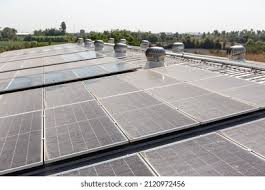
Label: Dusty